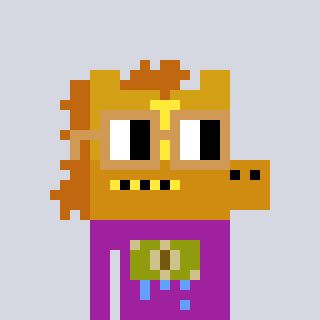
a pixel art character with square brown glasses, a yellow horse-shaped head and a magenta-colored body on a cool background